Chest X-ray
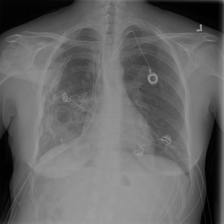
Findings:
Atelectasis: negative
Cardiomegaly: negative
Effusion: negative
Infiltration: negative
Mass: negative
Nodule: negative
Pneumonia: negative
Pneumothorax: negative
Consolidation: negative
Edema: negative
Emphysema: negative
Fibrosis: negative
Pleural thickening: negative
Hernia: negative